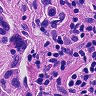
Metastatic tissue present: yes